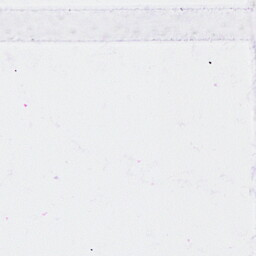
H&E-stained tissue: Breast